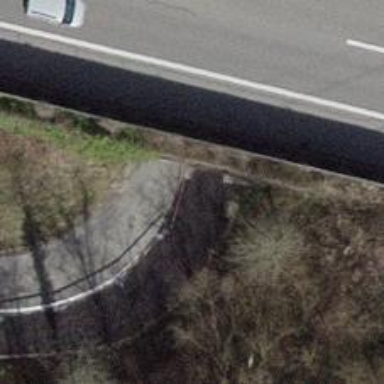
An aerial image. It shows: Tunnel with unclassified asphalt road.